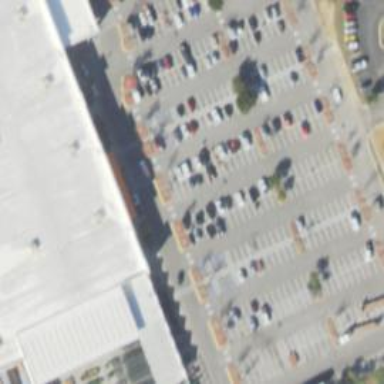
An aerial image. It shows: Parking space is available.